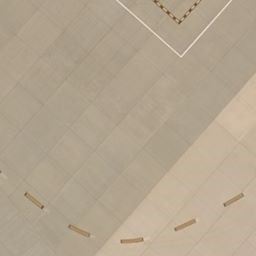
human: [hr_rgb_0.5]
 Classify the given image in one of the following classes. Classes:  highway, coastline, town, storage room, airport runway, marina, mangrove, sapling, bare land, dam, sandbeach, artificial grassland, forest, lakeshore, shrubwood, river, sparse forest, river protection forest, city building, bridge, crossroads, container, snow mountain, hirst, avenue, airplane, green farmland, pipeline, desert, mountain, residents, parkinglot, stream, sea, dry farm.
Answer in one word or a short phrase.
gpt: airport runway